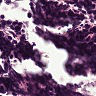
Metastatic tissue present: no